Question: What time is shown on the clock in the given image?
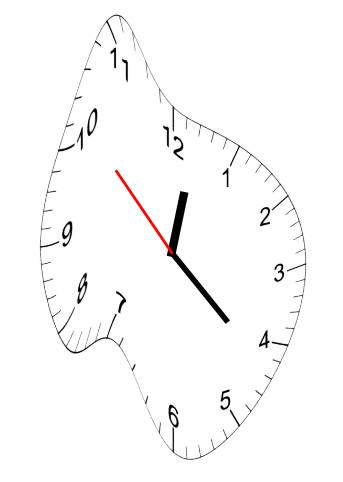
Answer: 12:21:52